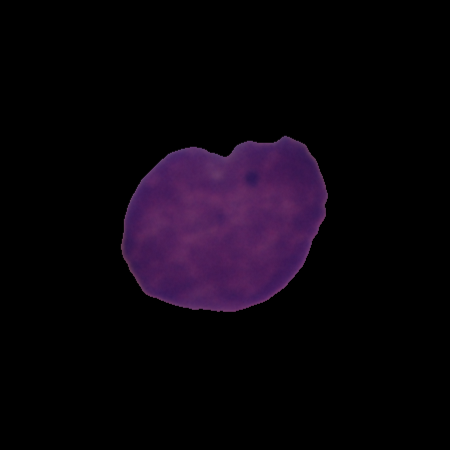
Label: cancer